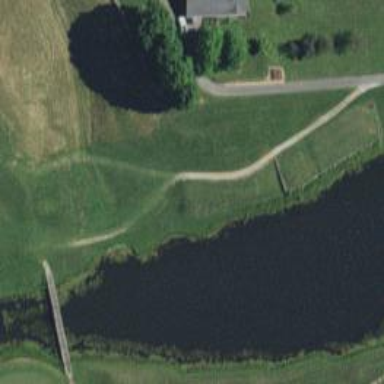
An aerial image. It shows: Golf cartpath that is also road path.